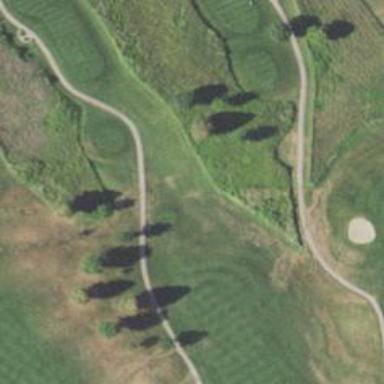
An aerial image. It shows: Path for both road and golf.